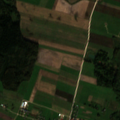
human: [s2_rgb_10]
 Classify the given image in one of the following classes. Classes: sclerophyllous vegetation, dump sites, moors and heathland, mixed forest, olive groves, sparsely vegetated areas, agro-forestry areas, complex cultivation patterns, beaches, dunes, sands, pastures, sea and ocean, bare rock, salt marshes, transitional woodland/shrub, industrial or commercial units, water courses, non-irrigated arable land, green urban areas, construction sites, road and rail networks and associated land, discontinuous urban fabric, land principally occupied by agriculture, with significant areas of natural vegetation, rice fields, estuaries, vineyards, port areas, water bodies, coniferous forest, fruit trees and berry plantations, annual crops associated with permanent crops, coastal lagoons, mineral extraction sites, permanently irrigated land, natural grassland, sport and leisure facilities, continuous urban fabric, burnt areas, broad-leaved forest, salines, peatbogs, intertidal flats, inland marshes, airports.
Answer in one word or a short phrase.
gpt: discontinuous urban fabric, non-irrigated arable land, complex cultivation patterns, land principally occupied by agriculture, with significant areas of natural vegetation, mixed forest